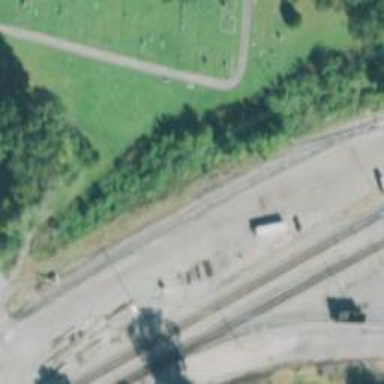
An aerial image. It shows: Railway siding for service.